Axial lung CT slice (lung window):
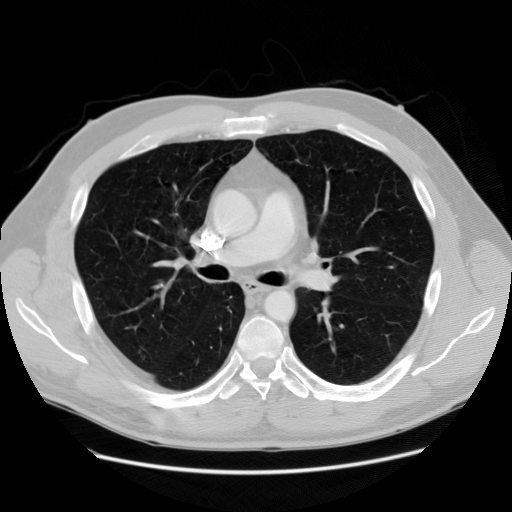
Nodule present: no